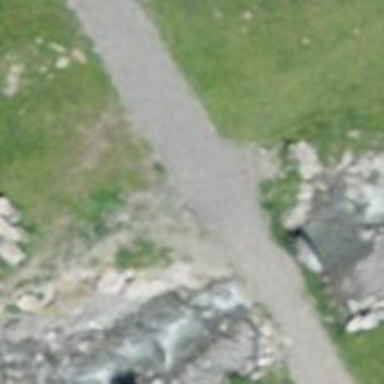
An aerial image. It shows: Path leading to bridge.